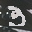
Label: 3